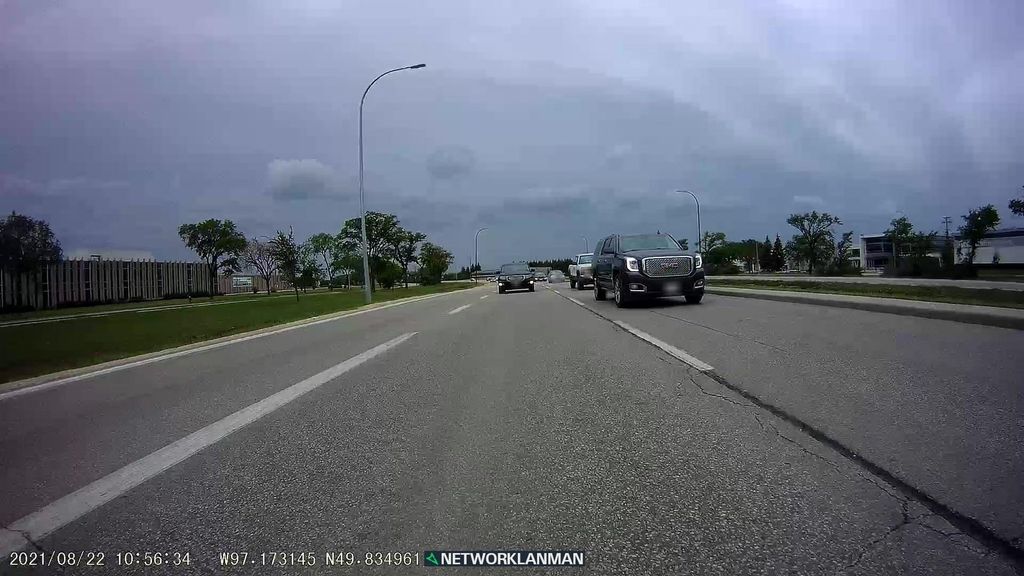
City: winnipeg